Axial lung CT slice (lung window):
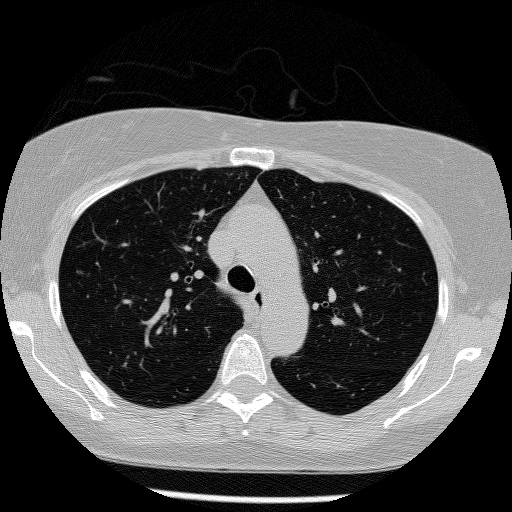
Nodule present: no